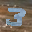
Label: 3